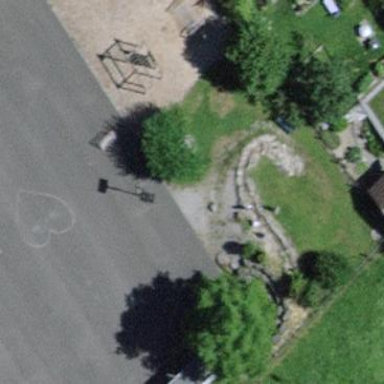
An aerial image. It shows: Playground area for leisure activities on the land.